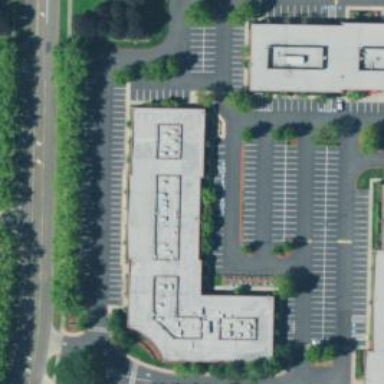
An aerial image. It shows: Parking space is available.